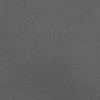
Label: dusty